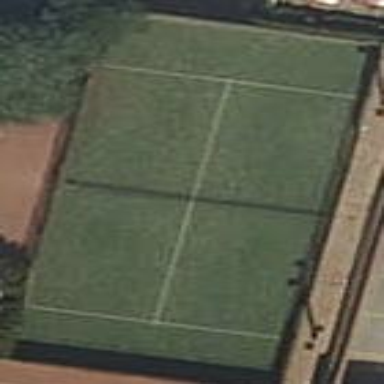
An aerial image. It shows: Tennis court on the leisure land pitch.